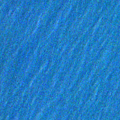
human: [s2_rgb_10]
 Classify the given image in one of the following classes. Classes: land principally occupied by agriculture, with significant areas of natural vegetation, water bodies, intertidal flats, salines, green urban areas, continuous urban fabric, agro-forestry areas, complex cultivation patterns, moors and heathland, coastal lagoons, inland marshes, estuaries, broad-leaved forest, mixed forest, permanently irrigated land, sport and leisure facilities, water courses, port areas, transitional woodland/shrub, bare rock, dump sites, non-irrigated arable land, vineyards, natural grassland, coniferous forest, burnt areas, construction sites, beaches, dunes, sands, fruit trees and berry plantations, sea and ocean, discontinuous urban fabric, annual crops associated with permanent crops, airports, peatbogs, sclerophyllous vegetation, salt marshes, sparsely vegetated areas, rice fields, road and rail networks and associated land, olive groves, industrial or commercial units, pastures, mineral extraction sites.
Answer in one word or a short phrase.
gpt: sea and ocean